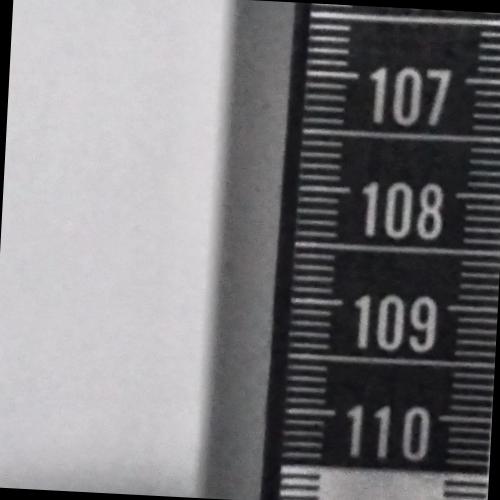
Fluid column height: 108.1 cm